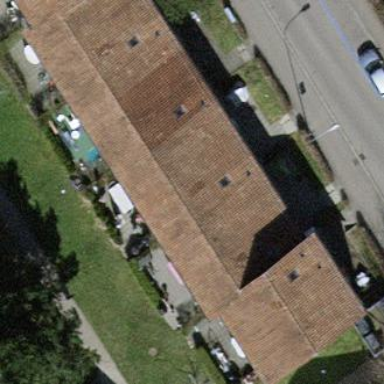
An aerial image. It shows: Terrace building.